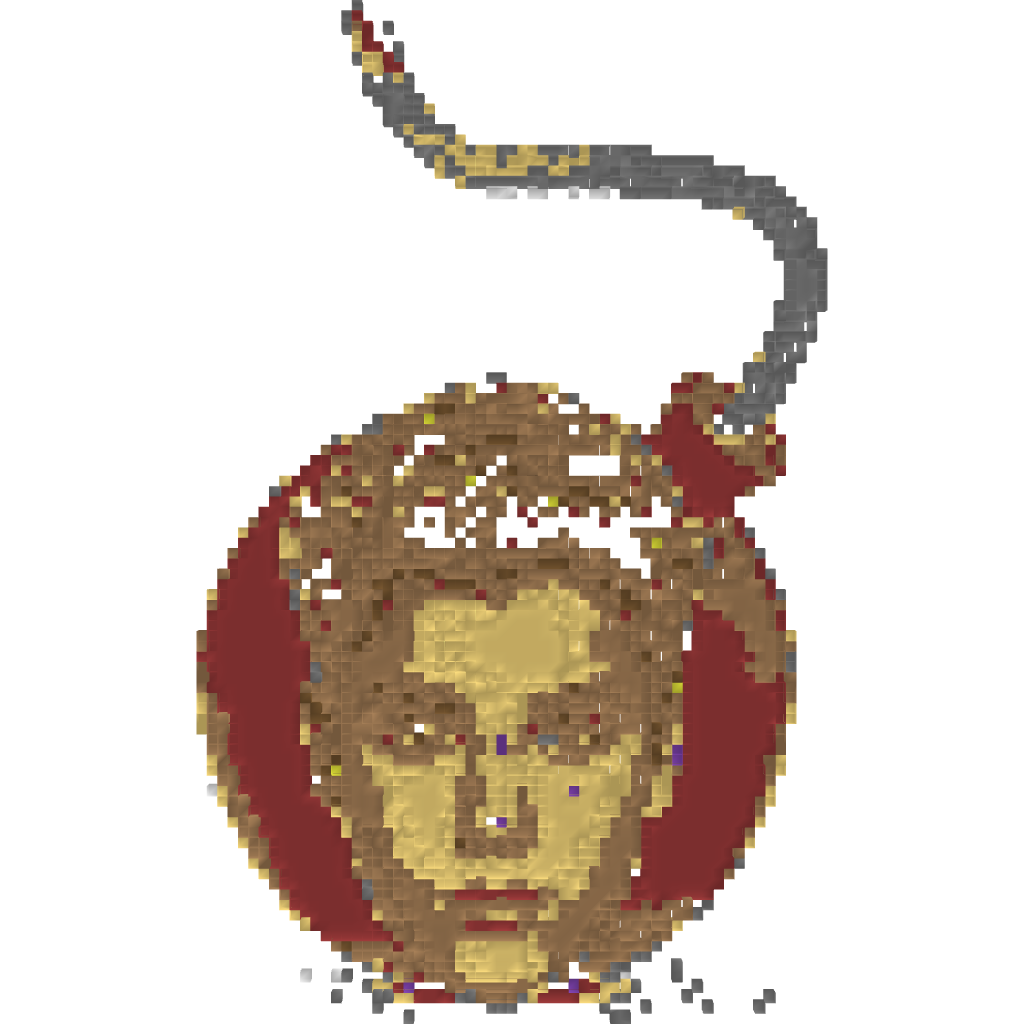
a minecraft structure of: Need something to Blow Up for Your Server? (ErnieCIII) bad low quality